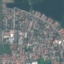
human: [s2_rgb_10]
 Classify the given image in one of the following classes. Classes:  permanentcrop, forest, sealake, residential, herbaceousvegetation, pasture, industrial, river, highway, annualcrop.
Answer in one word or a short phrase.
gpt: Residential